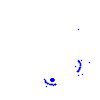
Particle: proton